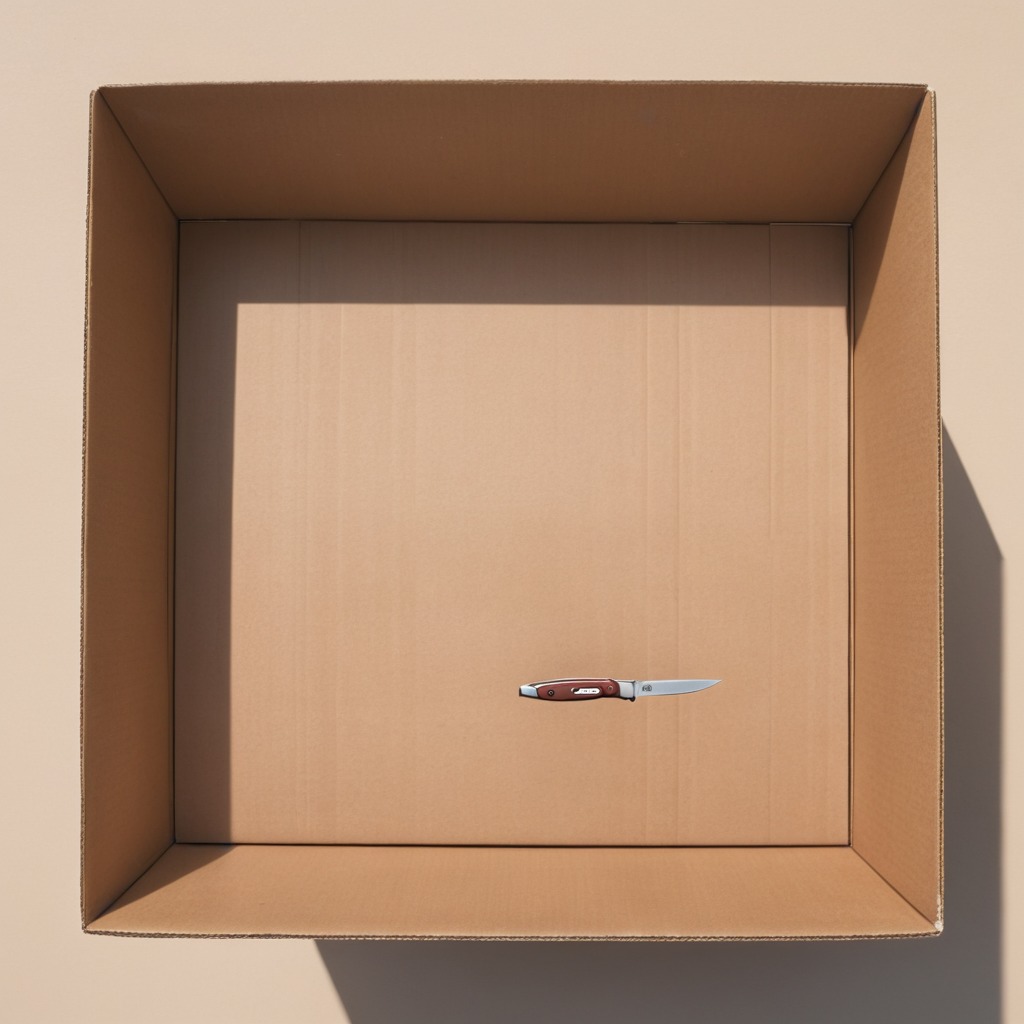
A utility knife lies on a clean dry cardboard box surface in an outdoor workshop during daytime bright natural light soft shadows slightly creased but